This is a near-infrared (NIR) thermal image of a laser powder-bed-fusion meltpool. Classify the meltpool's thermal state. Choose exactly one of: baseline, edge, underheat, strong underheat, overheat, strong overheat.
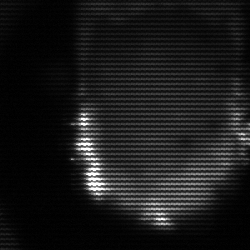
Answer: baseline